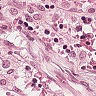
Metastatic tissue present: no